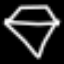
Label: diamond